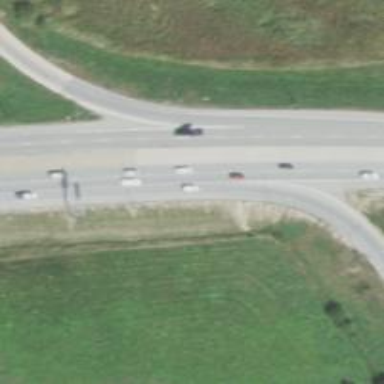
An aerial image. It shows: Trunk highway with expressway features.